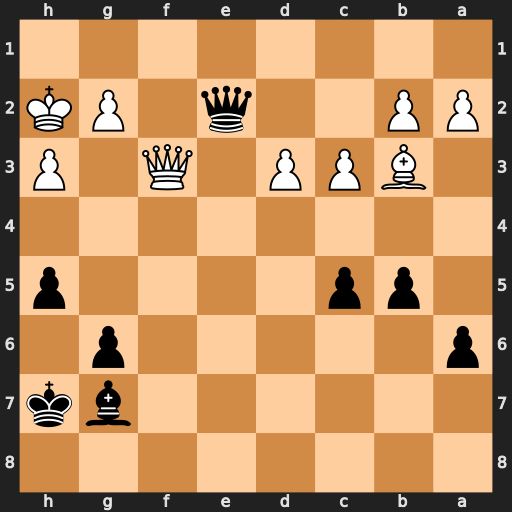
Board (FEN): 8/6bk/p5p1/1pp4p/8/1BPP1Q1P/PP2q1PK/8
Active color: b
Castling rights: -
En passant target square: -
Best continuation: Be5+ Kg1 Qe1+ Qf1 Bh2+ Kxh2 Qxf1